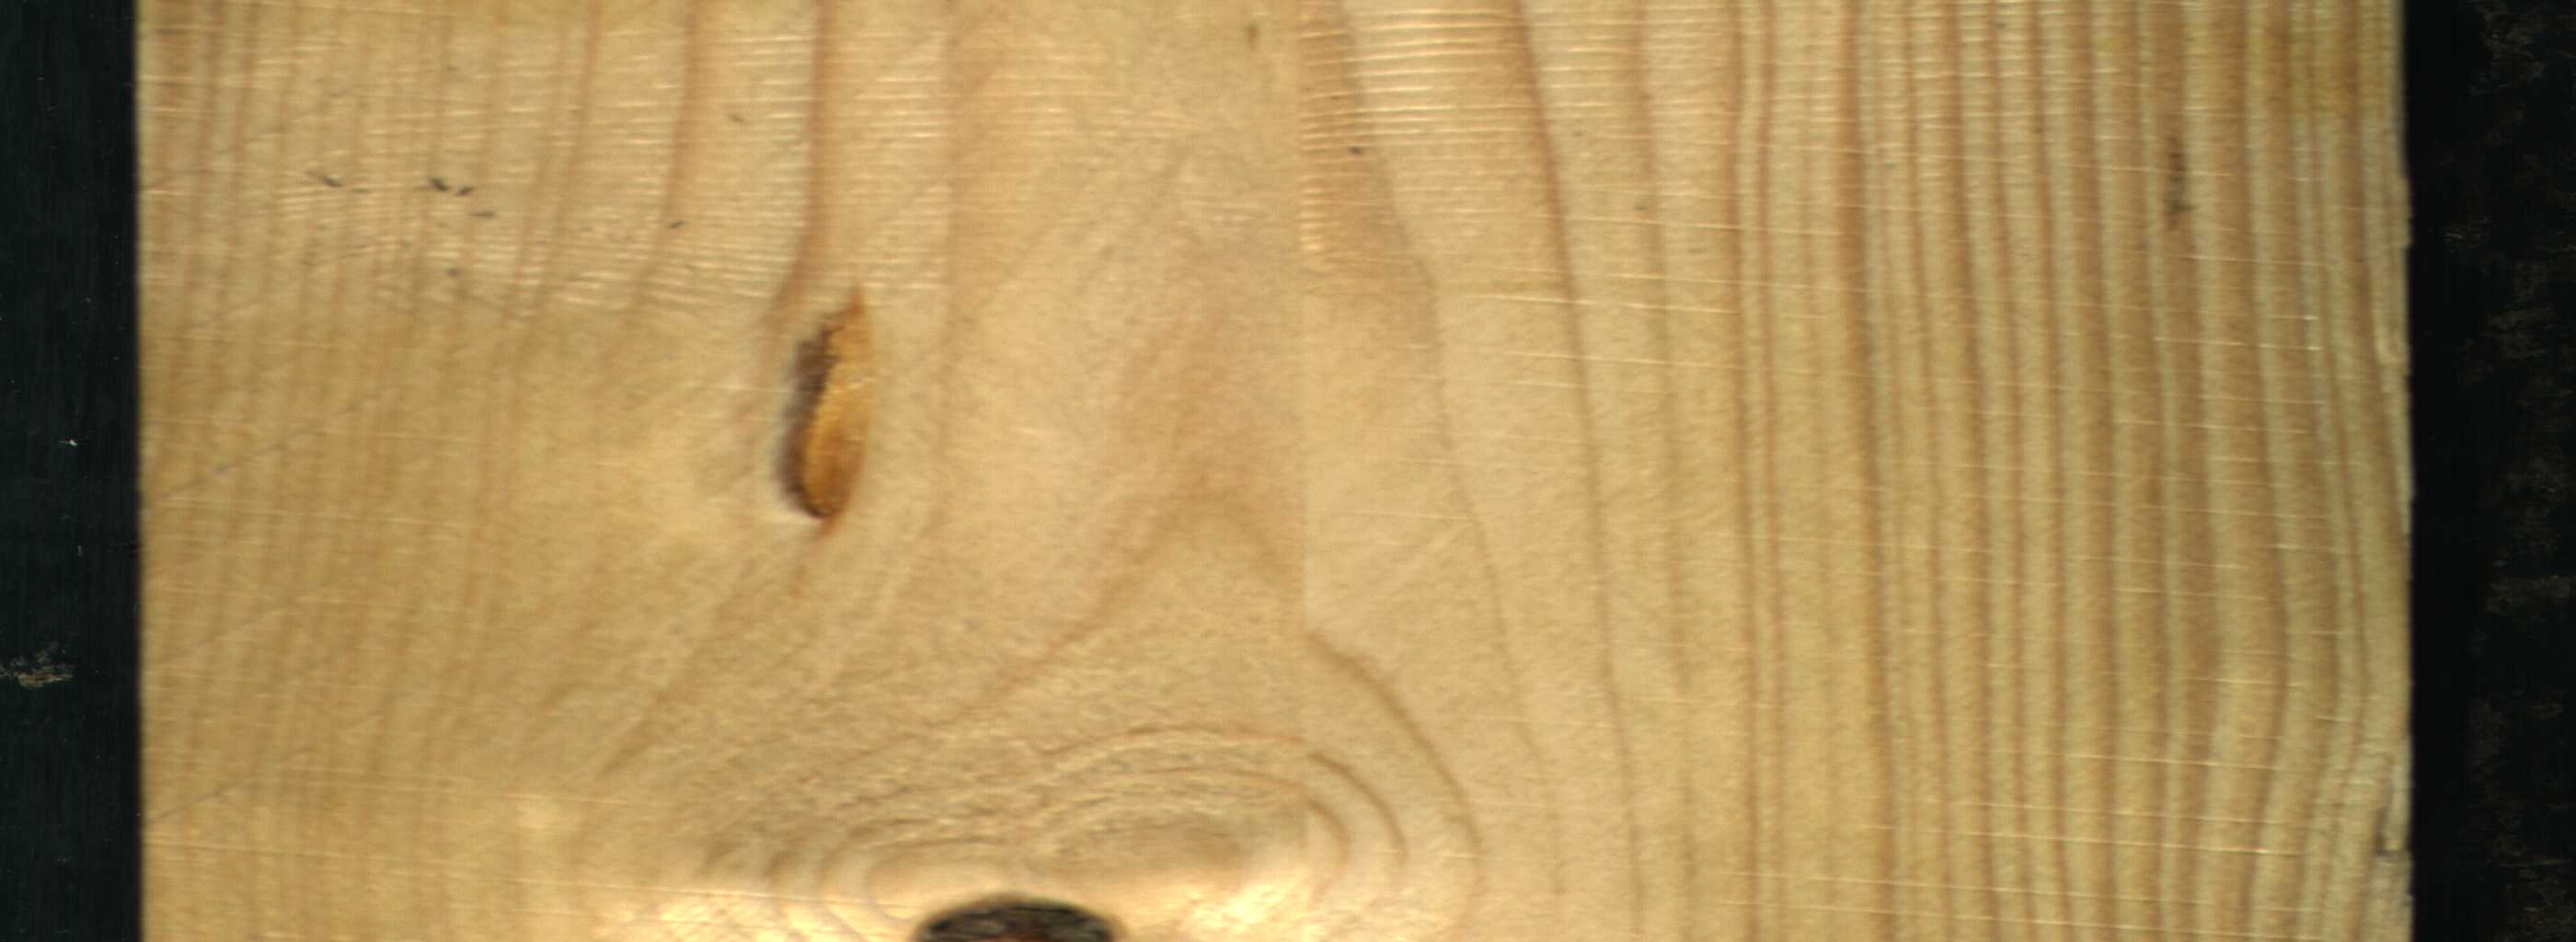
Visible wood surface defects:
resin
Dead_Knot